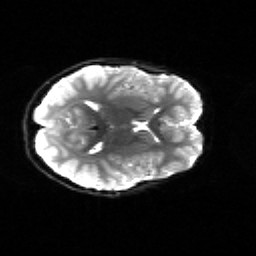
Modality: sbref
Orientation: axial
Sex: female
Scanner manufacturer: siemens
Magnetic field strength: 3 T
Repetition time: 5 s
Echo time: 0.071 s